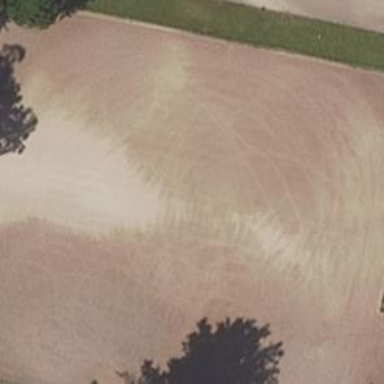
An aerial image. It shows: Equestrian sport pitch with sandy surface.